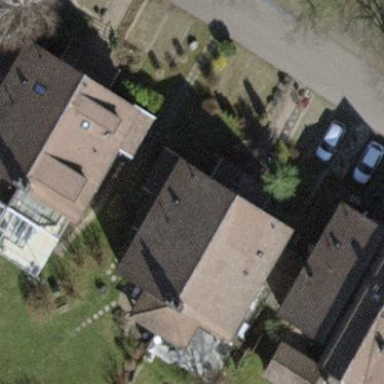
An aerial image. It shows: Pitched roof building.